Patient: sex F, age 77
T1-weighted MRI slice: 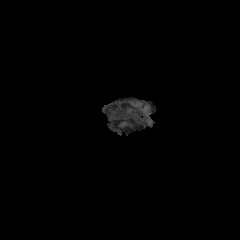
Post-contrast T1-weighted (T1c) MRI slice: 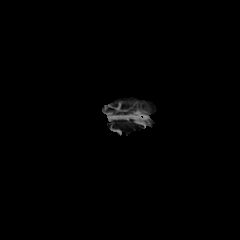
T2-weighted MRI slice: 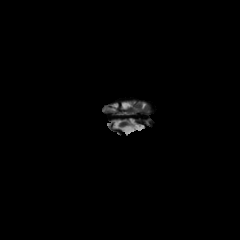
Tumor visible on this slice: no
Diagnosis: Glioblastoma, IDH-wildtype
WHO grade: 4